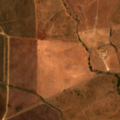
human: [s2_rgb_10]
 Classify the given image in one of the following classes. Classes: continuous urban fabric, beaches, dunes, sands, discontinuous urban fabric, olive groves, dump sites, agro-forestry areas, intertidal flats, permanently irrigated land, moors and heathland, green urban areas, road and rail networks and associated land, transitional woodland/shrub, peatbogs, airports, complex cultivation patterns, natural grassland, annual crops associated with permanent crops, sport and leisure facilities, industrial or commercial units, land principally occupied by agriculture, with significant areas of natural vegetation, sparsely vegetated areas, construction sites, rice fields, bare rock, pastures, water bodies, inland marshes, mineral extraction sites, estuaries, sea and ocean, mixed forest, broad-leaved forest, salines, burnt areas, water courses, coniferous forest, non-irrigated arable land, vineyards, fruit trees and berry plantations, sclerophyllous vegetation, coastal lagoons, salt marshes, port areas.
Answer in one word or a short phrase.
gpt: non-irrigated arable land, olive groves, transitional woodland/shrub